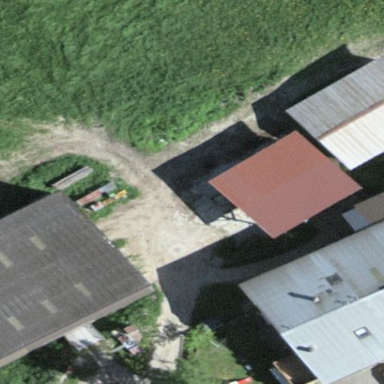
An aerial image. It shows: Building.